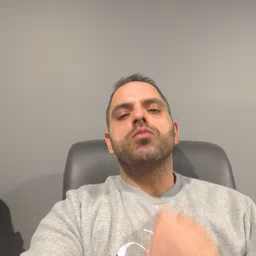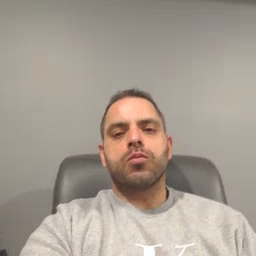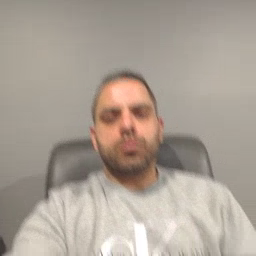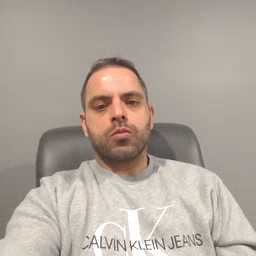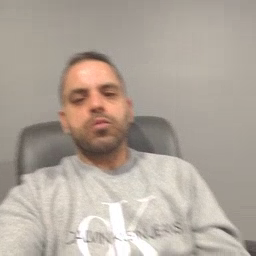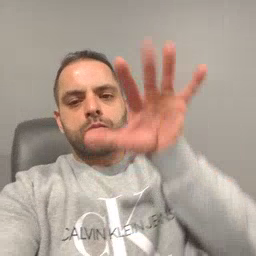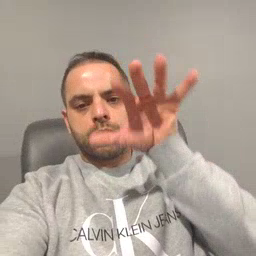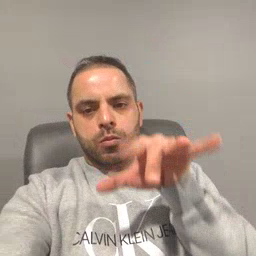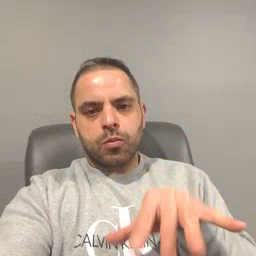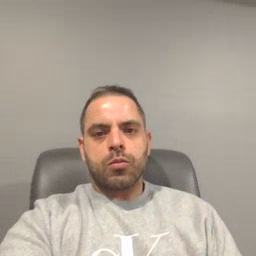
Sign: snow